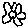
Label: flower